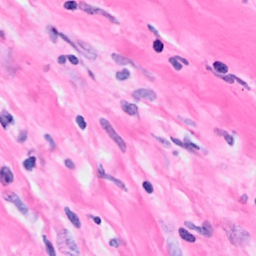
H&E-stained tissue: Breast